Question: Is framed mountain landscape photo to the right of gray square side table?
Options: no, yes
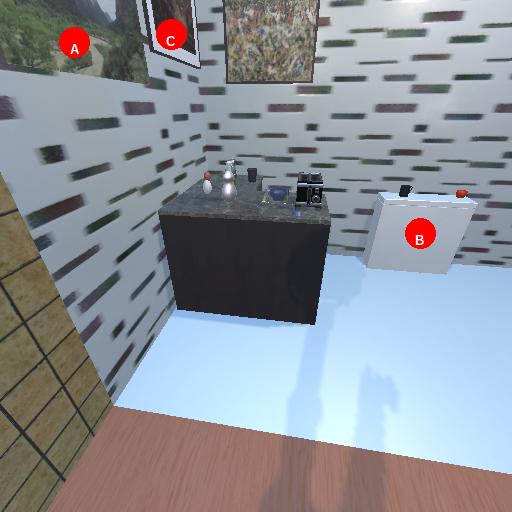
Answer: no